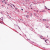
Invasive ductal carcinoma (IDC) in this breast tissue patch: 0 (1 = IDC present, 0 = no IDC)